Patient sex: M
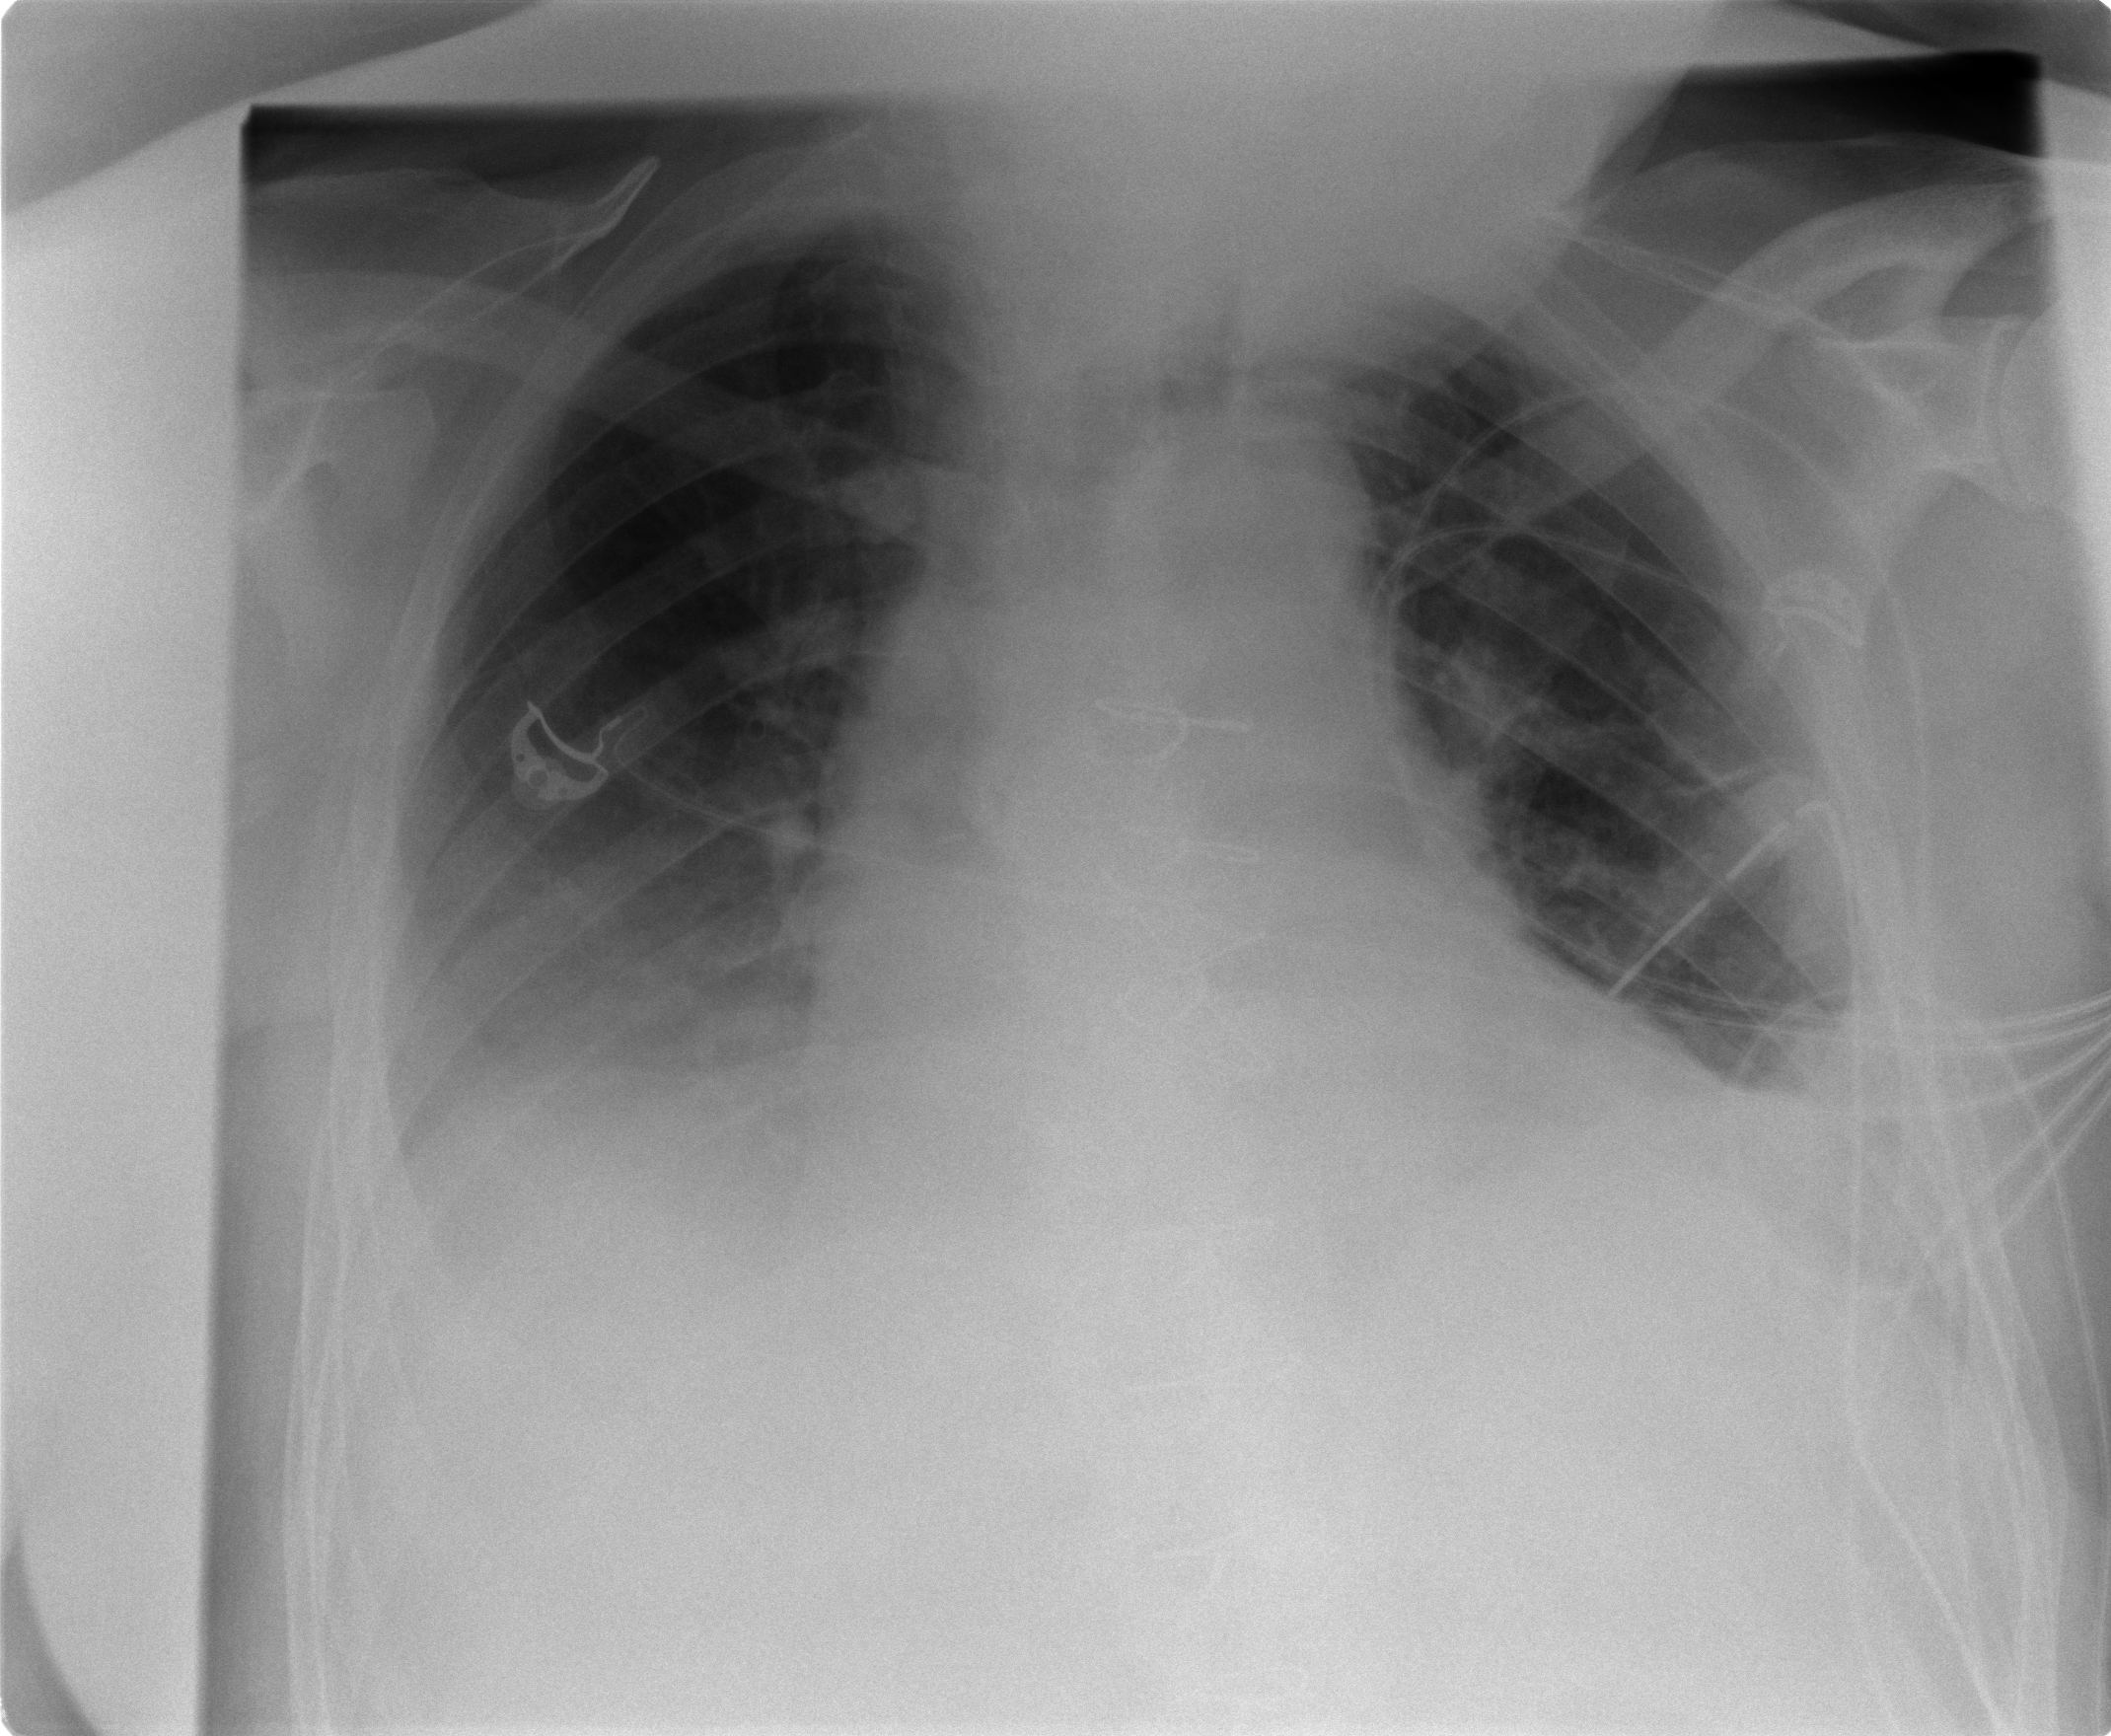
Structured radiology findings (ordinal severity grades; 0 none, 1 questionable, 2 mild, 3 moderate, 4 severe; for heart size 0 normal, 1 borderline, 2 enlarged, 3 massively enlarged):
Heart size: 2
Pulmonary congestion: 0
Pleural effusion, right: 2
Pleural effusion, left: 1
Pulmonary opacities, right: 0
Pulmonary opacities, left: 0
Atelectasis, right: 2
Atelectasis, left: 2